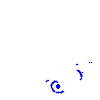
Particle: proton